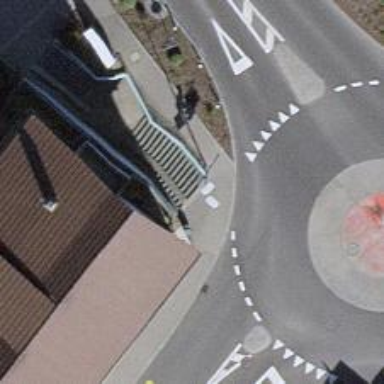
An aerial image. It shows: Set of steps on the road.